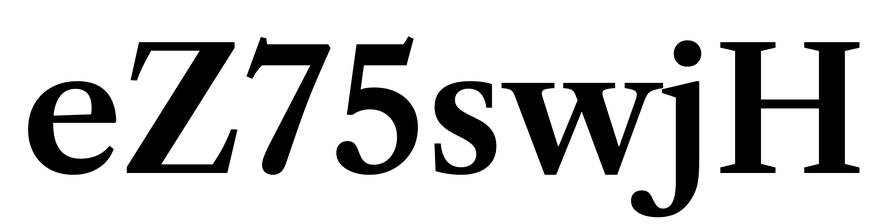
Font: LibreCaslonText_SemiBold